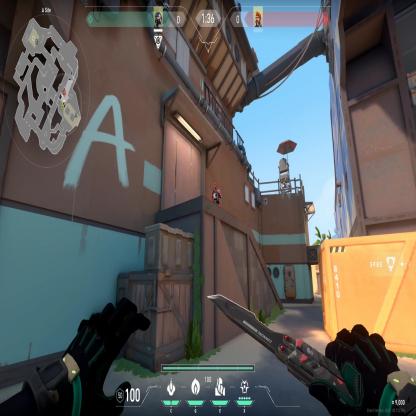
Label: enemy